Question: Im trying to receive my high score using NSUserDefaults
This is my code for the string receiving it but an error comes up
'''
int savedScore = [[NSUserDefaults standardUserDefaults] integerForKey:@"score_key"];
highScoreText = [CCLabelTTF labelWithString:[NSString stringWithFormat:@"%d",savedScore] fontName:@"a2203.ttf" fontSize:21.0f];
highScoreText.positionType = CCPositionTypeNormalized;
highScoreText.color = [CCColor blackColor];
highScoreText.position = ccp(0.15f, 0.95f); // Top Right of screen
[self addChild:highScoreText];
'''
This is where my code is getting the score information
'''
score++;
[scorelabel setString:[NSString stringWithFormat:@"score: %d",score]];
[[NSUserDefaults standardUserDefaults] setInteger:score forKey:@"score_key"];
[[NSUserDefaults standardUserDefaults] synchronize];
return YES;
}
'''
Thank you for any advice
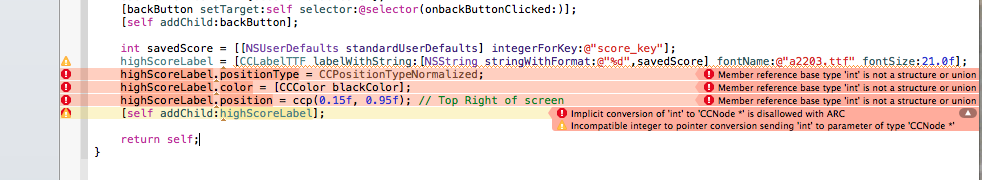
Answer: It looks 'highScoreLabel' is declared as an int. Try and find where you declare it and change 'int highScoreLabel' to 'CCLabelTTF highScoreLabel'.